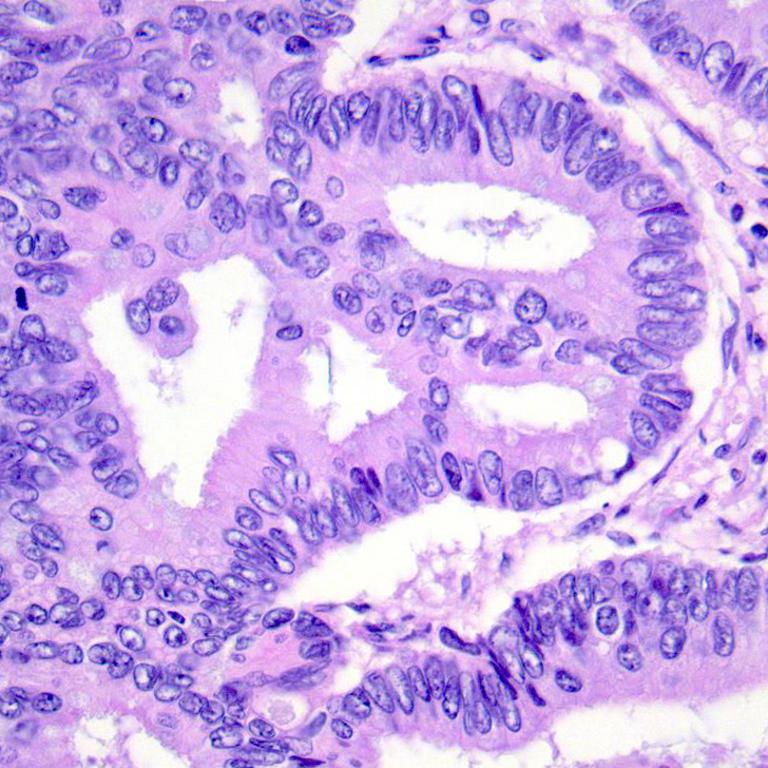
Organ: colon
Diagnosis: adenocarcinomas